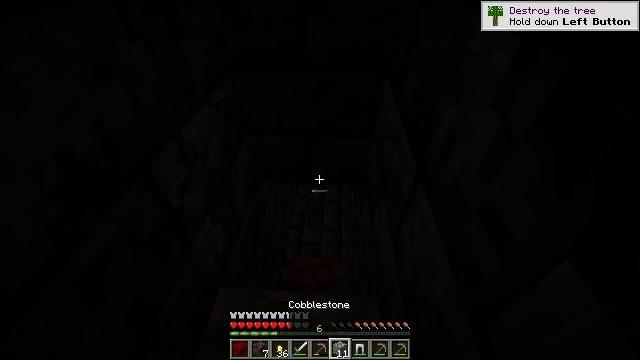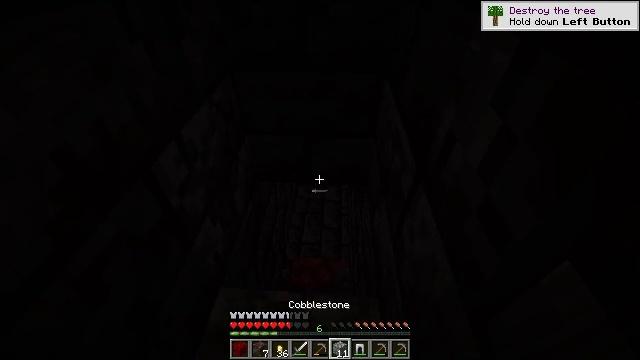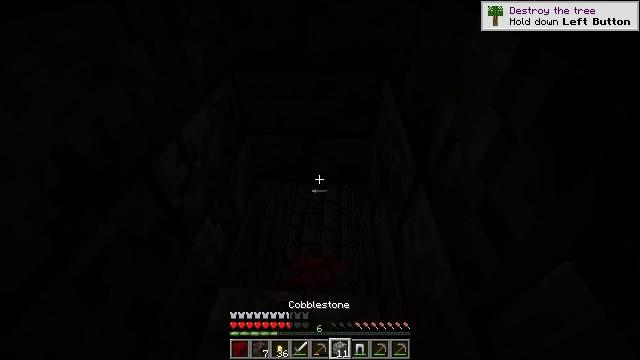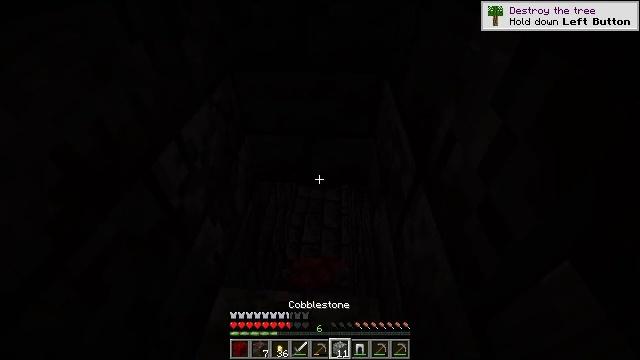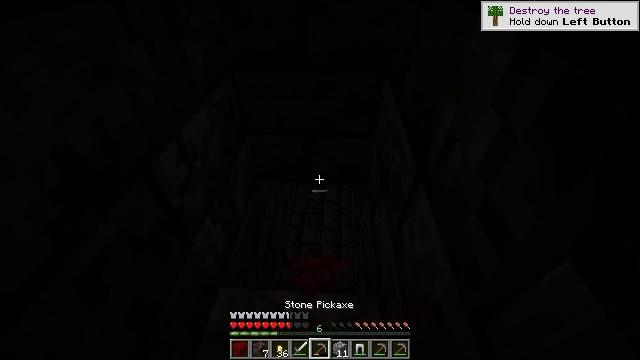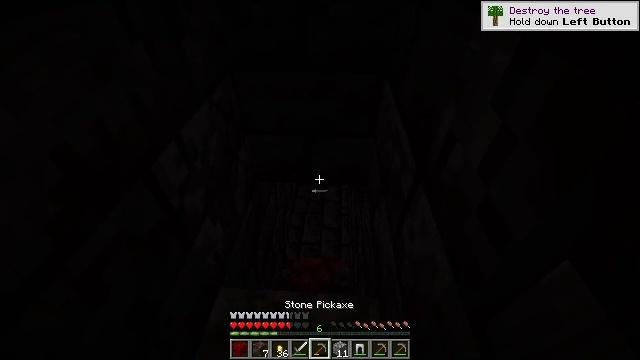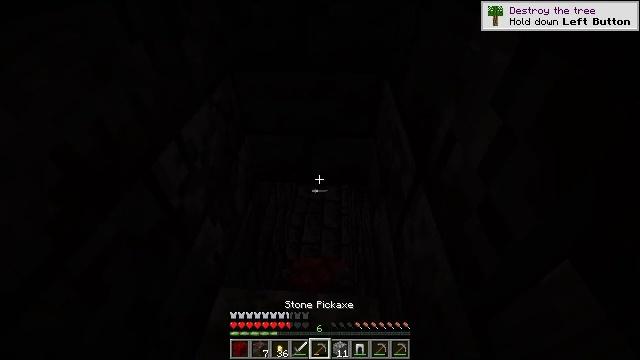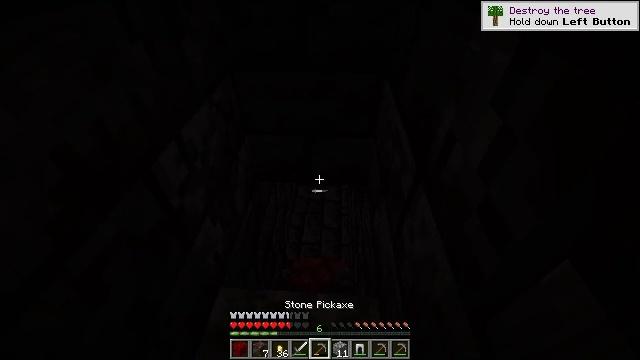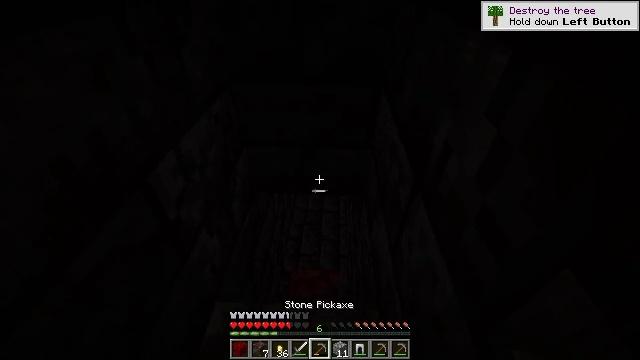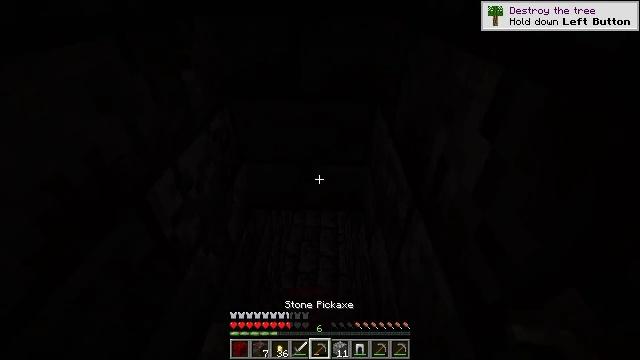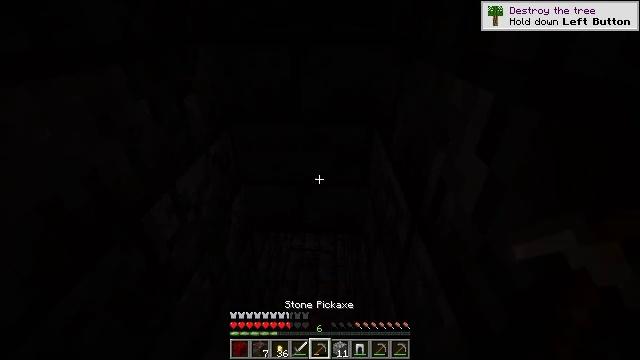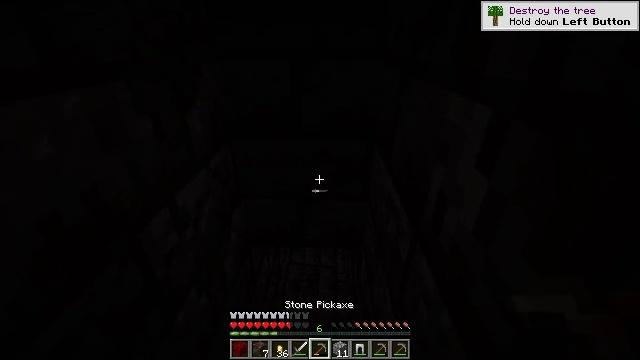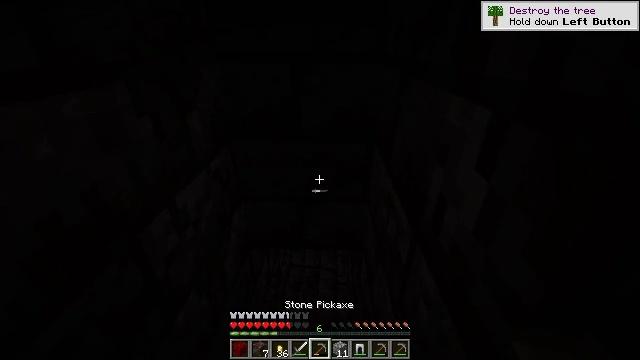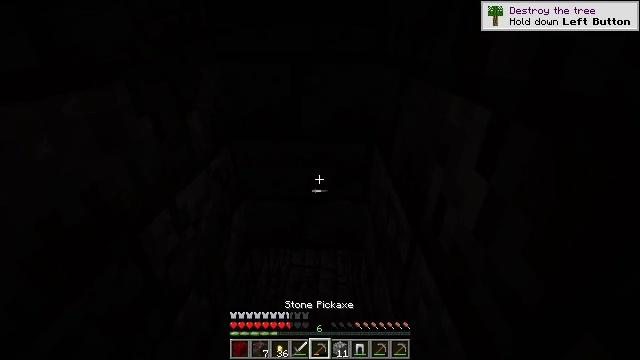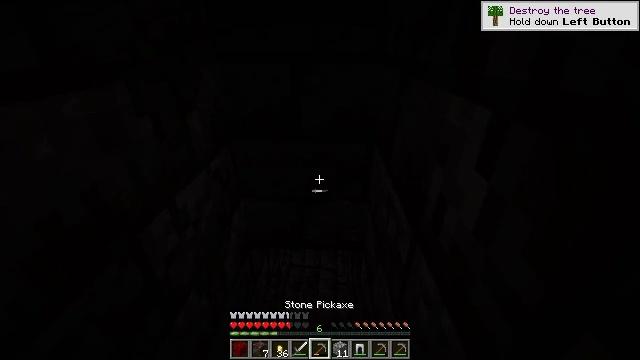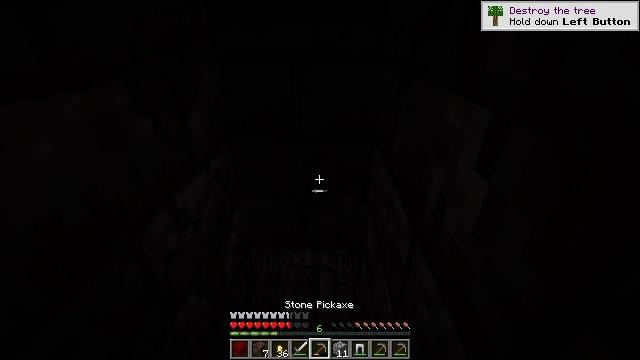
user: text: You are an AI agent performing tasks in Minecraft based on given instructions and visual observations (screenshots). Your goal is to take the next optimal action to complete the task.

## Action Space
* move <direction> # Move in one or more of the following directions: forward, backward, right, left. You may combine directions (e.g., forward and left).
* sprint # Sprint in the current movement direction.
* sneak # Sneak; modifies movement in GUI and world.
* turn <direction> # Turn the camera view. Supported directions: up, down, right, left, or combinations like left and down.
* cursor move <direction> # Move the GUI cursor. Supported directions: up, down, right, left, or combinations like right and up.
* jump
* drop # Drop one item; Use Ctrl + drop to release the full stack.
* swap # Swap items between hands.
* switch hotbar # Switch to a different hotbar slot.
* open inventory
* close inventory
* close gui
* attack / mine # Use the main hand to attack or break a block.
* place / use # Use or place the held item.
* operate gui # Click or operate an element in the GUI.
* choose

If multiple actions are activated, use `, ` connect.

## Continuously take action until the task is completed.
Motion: motion action
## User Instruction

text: Break the polished blackstone bricks for materials.
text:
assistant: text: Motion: no_op
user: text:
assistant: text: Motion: no_op
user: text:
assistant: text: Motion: no_op
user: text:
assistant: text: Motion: no_op
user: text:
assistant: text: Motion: no_op
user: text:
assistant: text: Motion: no_op
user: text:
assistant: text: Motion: no_op
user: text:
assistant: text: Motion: turn up
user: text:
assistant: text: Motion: turn up
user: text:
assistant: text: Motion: turn up
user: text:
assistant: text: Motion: turn up
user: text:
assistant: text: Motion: attack / mine
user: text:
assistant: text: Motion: attack / mine
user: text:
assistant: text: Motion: attack / mine
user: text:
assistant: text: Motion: attack / mine
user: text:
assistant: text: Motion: attack / mine
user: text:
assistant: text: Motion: attack / mine
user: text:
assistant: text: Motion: attack / mine
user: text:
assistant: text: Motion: turn down, attack / mine
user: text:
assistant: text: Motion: turn down, attack / mine
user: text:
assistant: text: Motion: attack / mine
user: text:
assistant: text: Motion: attack / mine
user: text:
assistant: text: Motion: attack / mine
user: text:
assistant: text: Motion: attack / mine
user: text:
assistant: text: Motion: attack / mine
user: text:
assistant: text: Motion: attack / mine
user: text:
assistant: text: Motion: attack / mine
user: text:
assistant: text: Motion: attack / mine
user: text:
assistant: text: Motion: attack / mine
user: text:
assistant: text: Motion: attack / mine